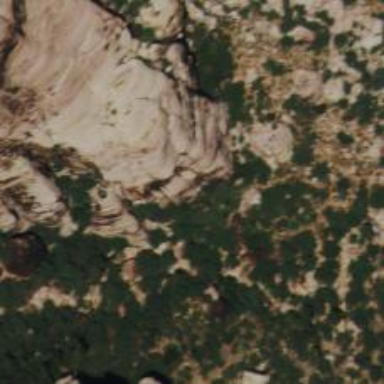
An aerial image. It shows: Crag for climbing.